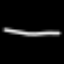
Label: line